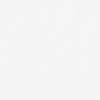
Label: not_dusty